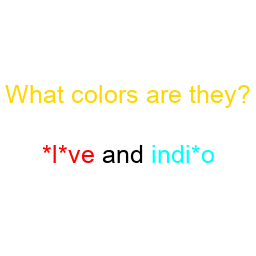
Color: red, cyan
Color name shown: olive, indigo
Background color: white
Question text color: gold